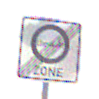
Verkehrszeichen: EndeUmweltzone
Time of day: MorningAfternoon
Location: Outdoor (Suburban)
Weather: PartlyCloudy
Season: NotSpecified
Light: Natural